Question: I've been bashing my head against this for a few days now and cannot for the life of me figure out what is going on. I'm pretty green with Core Data, but I know it well enough to avoid deadlock scenarios. However for this project I decided to try and incorporate AFIncrementalStore. I built a sample project to test the APIClient in order to map keys/values appropriately without messing with my actual project. It worked flawlessly.
Now I'm using it in my actual project and things are finicky. The NSFetchedResultsController is used in a UITableViewController that gets pushed off screen (slide in menu similar to Facebook app). About 50% of the time I don't get a deadlock. I've made sure that the NSFetchedResultsController managedObjectContext is the same as my AppDelegate. Nearly everything is setup identical to the AFIncrementalStore examples. Even my sample project to test out the usage works perfectly.
Here is an image of the Debug Navigator when I pause during the deadlock. It looks like the problem lies between AFIncrementalStore's background context and the main thread's context. However I'm not sure what to do since I didn't write AFIncrementalStore and am just going off of the existing docs/examples.

edit: Adding the backtrace of the 2nd thread
'''
thread #2: tid = 0x2103, 0x925d180e libsystem_kernel.dylib'semaphore_wait_trap + 10
frame #0: 0x925d180e libsystem_kernel.dylib'semaphore_wait_trap + 10
frame #1: 0x0258cf08 libdispatch.dylib'_dispatch_thread_semaphore_wait + 16
frame #2: 0x0258ab3a libdispatch.dylib'_dispatch_barrier_sync_f_slow + 149
frame #3: 0x0258aa5c libdispatch.dylib'dispatch_barrier_sync_f + 37
frame #4: 0x00b64c8b CoreData'_perform + 187
frame #5: 0x00b67659 CoreData'-[NSManagedObjectContext(_NestedContextSupport) managedObjectContextDidUnregisterObjectsWithIDs:] + 73
frame #6: 0x00bdf2db CoreData'__97-[NSManagedObjectContext(_NestedContextSupport) managedObjectContextDidUnregisterObjectsWithIDs:]_block_invoke_0 + 75
frame #7: 0x00b64cc1 CoreData'internalBlockToNSManagedObjectContextPerform + 17
frame #8: 0x0259b014 libdispatch.dylib'_dispatch_client_callout + 14
frame #9: 0x0258ad5f libdispatch.dylib'_dispatch_barrier_sync_f_invoke + 58
frame #10: 0x0258aaa3 libdispatch.dylib'dispatch_barrier_sync_f + 108
frame #11: 0x00b64c8b CoreData'_perform + 187
frame #12: 0x00b67659 CoreData'-[NSManagedObjectContext(_NestedContextSupport) managedObjectContextDidUnregisterObjectsWithIDs:] + 73
frame #13: 0x00b71c8c CoreData'-[NSManagedObjectContext(_NSInternalAdditions) _disposeObjects:count:notifyParent:] + 444
frame #14: 0x00b71305 CoreData'-[NSManagedObjectContext(_NSInternalAdditions) _dispose:] + 597
frame #15: 0x00b70e15 CoreData'-[NSManagedObjectContext _dealloc__] + 325
frame #16: 0x00bd872f CoreData'internalBlockToDeallocNSManagedObjectContext + 79
frame #17: 0x0259b014 libdispatch.dylib'_dispatch_client_callout + 14
frame #18: 0x0258b418 libdispatch.dylib'_dispatch_queue_drain + 239
frame #19: 0x0258b2a6 libdispatch.dylib'_dispatch_queue_invoke + 59
frame #20: 0x0258c280 libdispatch.dylib'_dispatch_root_queue_drain + 231
frame #21: 0x0258c450 libdispatch.dylib'_dispatch_worker_thread2 + 39
frame #22: 0x971cde12 libsystem_c.dylib'_pthread_wqthread + 441
'''
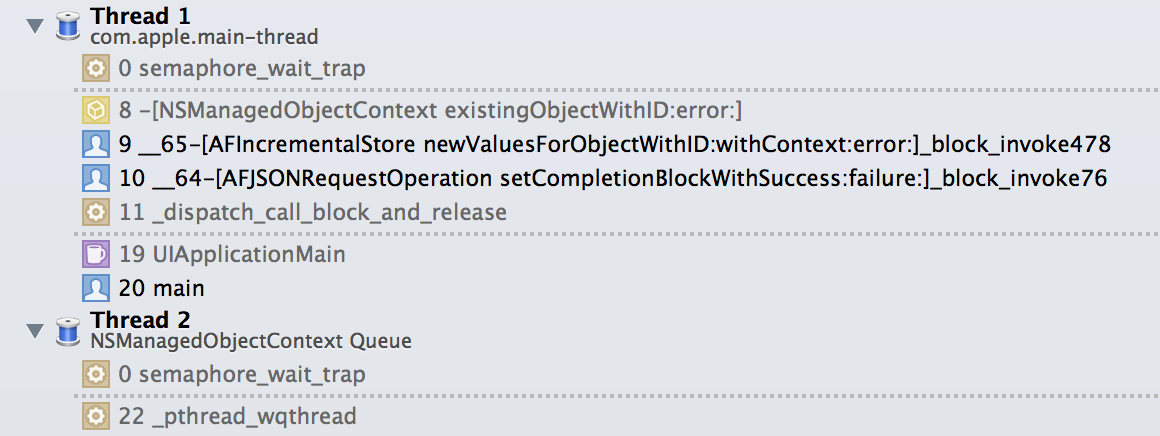
Answer: I'm not a CoreData expert by any means, so take this with a grain of salt.
It looks like, possibly, you are using the NSPrivateQueueConcurrencyType. It appears that AFIncrementalStore is using the main queue for synchronization. Is that under your control?
Can you try switching your NSManagedObjectContext to NSMainQueueConcurrencyType and see if that helps?
Now, if I'm right and you are using NSPrivateQueueConcurrencyType, you're probably doing it for a performance reason. So, this might not be a great long-term solution...